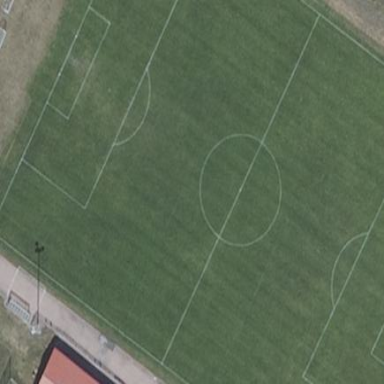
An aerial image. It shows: Soccer pitch designated for leisure and sports activities.